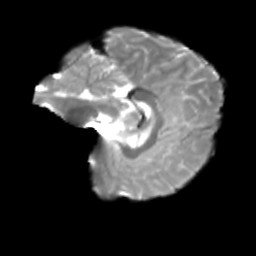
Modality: T2w
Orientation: sagittal
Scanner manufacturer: siemens
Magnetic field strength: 3 T
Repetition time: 4 s
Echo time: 0.0594 s